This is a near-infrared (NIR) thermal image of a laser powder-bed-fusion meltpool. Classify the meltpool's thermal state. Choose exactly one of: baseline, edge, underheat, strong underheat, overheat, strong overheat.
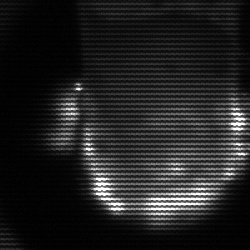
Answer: baseline